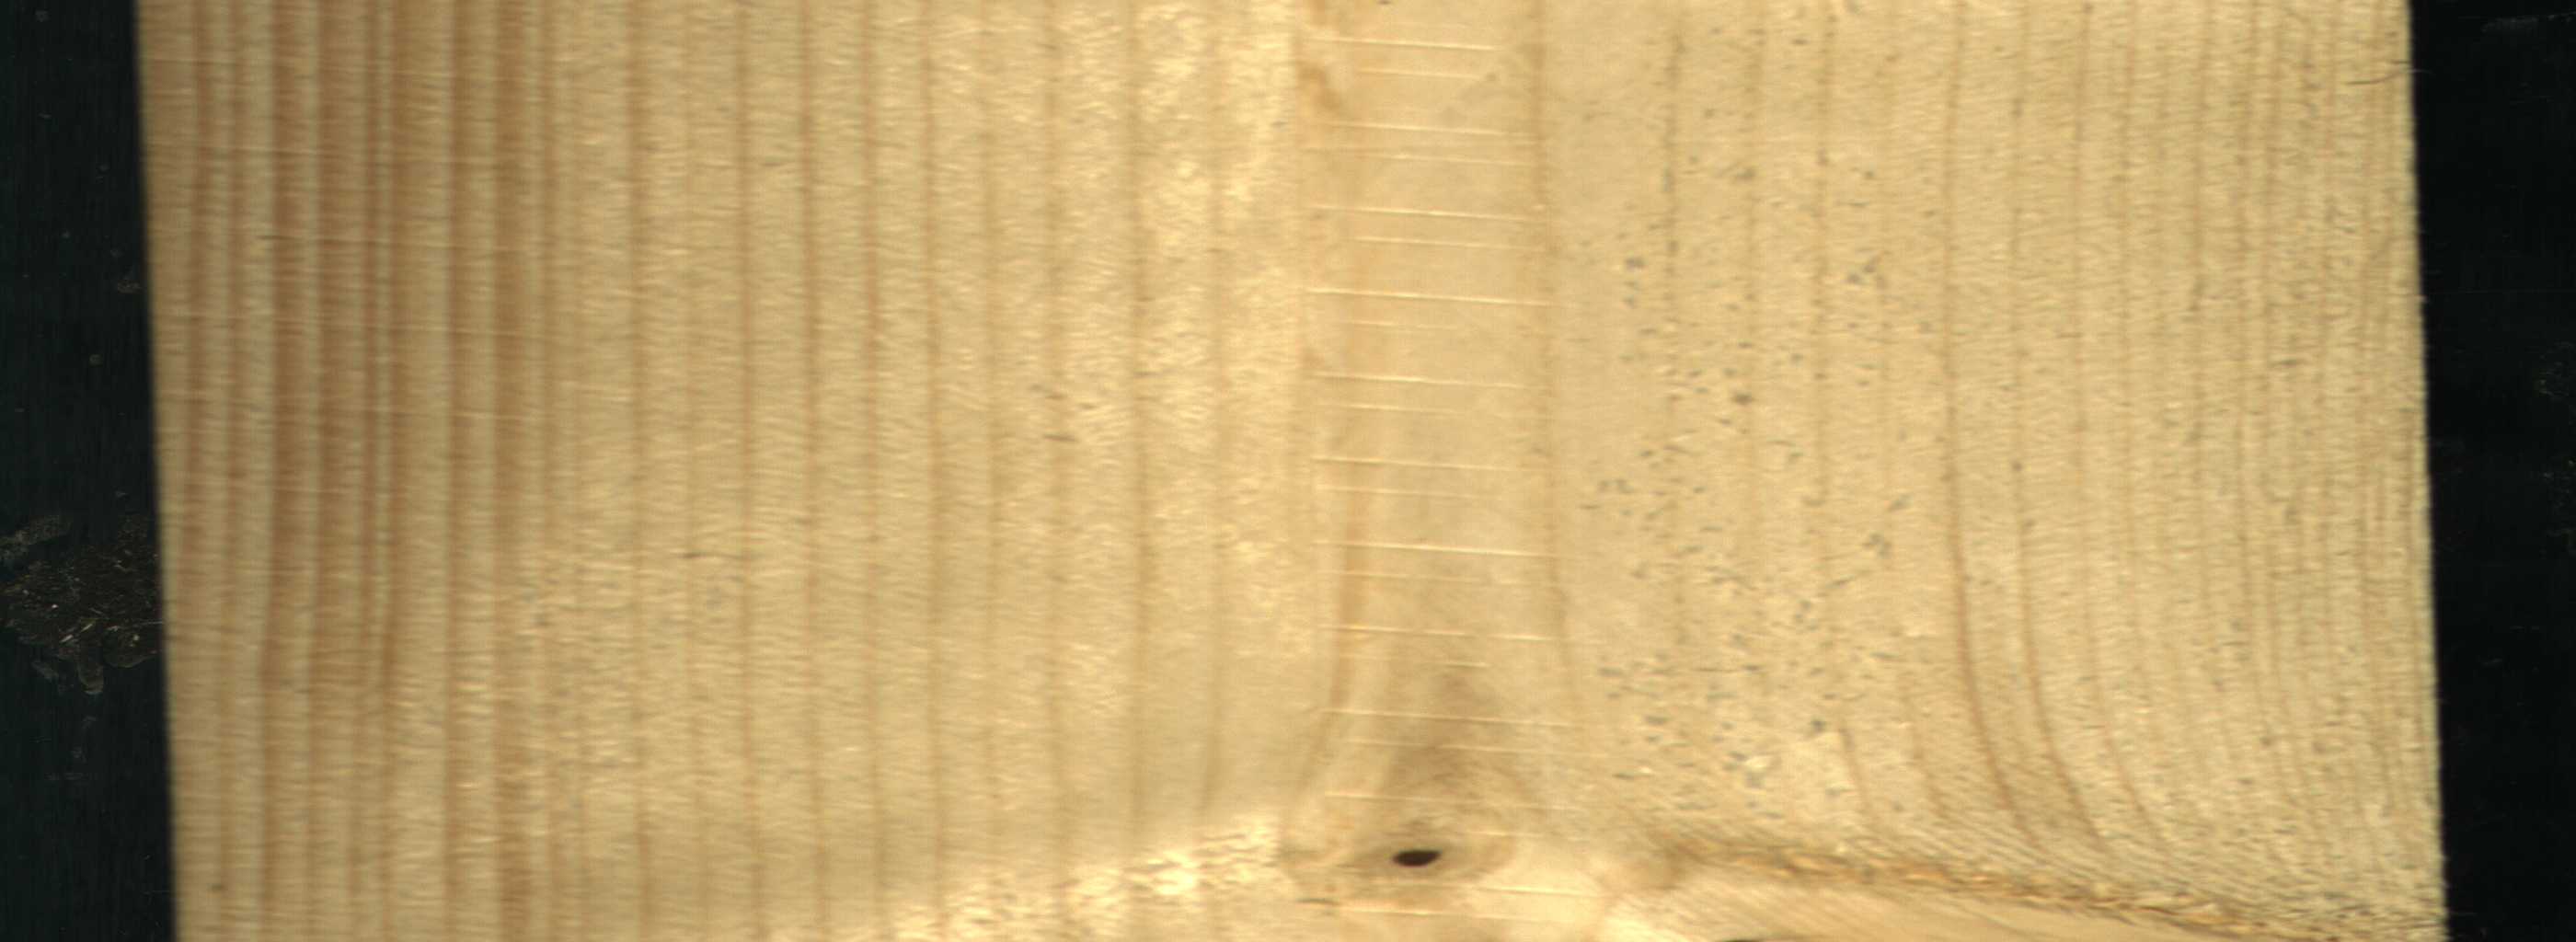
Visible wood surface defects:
Dead_Knot
Live_Knot